Interaction volume radius: 5 \u00c5
Interaction volume height: 40 \u00c5
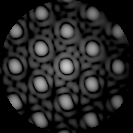
Disorder parameter: 0.02866